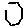
Label: hexagon